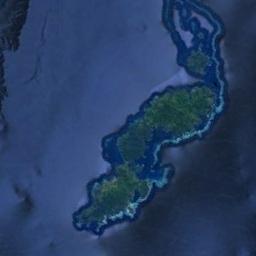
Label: island